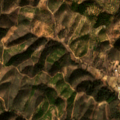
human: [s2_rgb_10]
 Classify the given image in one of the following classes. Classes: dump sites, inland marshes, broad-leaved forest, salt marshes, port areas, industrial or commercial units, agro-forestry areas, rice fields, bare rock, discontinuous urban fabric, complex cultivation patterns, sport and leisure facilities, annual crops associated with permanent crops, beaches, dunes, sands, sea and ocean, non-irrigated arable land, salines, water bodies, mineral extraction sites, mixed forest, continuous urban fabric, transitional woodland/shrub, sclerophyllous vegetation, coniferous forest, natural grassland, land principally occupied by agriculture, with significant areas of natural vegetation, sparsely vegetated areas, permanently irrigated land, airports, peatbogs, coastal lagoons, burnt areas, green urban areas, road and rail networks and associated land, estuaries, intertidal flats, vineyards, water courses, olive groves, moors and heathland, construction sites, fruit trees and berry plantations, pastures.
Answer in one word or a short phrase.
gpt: complex cultivation patterns, agro-forestry areas, sclerophyllous vegetation, transitional woodland/shrub